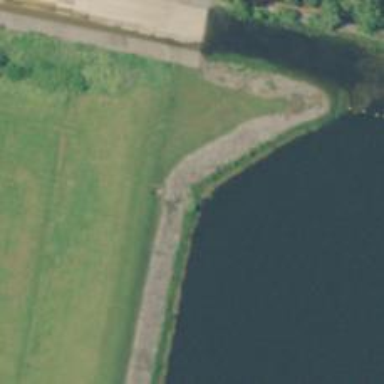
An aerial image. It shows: Dam along waterway.